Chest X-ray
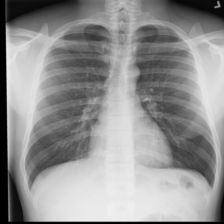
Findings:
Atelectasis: negative
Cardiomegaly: negative
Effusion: negative
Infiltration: negative
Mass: negative
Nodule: negative
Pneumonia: negative
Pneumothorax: negative
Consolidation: negative
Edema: negative
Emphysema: negative
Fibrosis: negative
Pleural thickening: negative
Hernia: negative